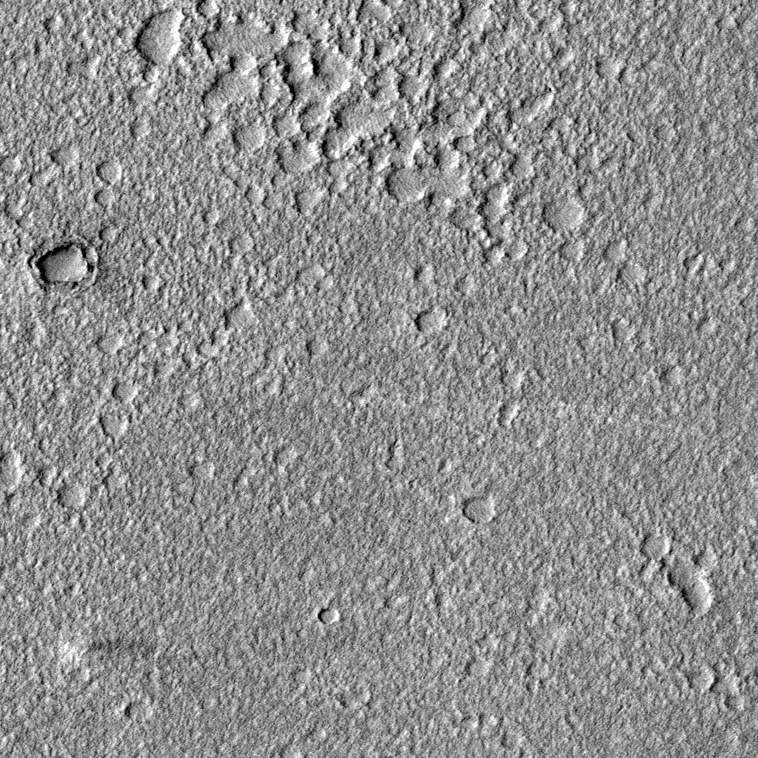
Label: dustdevil